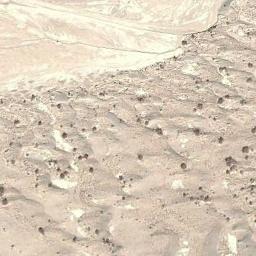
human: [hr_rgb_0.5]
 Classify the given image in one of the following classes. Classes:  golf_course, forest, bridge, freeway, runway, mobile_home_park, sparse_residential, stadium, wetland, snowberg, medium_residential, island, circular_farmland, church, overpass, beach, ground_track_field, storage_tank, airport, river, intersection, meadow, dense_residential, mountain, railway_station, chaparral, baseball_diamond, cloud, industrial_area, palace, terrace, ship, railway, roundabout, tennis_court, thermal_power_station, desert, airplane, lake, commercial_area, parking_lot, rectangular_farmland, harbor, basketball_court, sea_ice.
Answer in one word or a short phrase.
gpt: desert